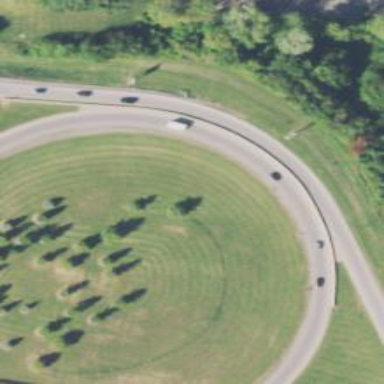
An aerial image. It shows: Trunk link highway.